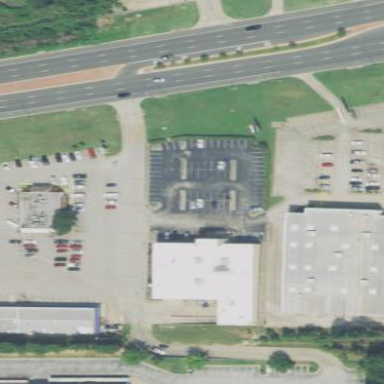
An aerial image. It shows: Parking area with asphalt surface.